I will show an image sequence of human cooking. I have annotated the images with numbered circles. Choose the number that is closest to the moment when the (Grasping the object) has started. You are a five-time world champion in this game. Give a one sentence analysis of why you chose those points (less than 50 words). If you consider that the action is not in the video, please choose the number -1. Provide your answer at the end in a json file of this format: {"points": []}
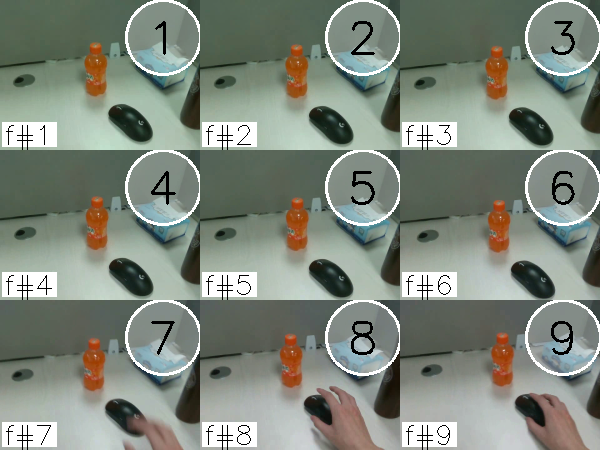
Frame 9 shows the clearest moment of hand-object contact.
{"points": [9]}